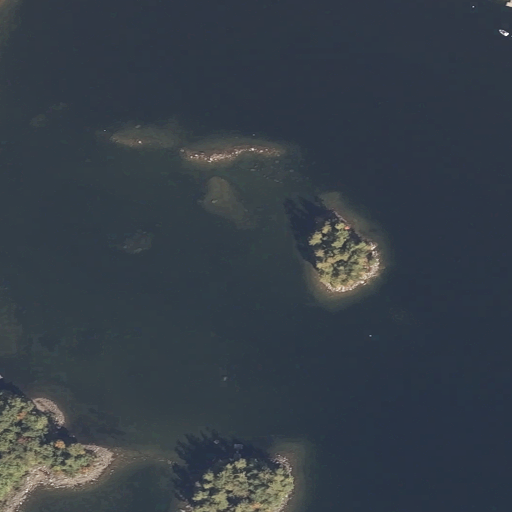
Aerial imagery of island in Maine named Inner Spectacle Island containing open water, evergreen forest, grassland, and deciduous forest